Question: So today, I found some mysterious .NET architecture in the application I develop at work. I need help in understanding this architecture. The person who wrote it is long gone and I'm stuck to figure it out. We are creating an object in some code from some random workflow in the web application (unimportant for my question). The object is being instantiated from a class found in a Designer.vb file. I couldn't initially see the file until I clicked the "show all files" in Solution Explorer in Visual Studio. There are 3 files linked together.. a '*.xsd' file, a '*.Designer.vb' file and a '*.xsx' file. The '*.Designer.vb' file looks to be auto-generated. Any guidance on how this architecture works and how I can change the SQL queries, would be appreciated.
Get 'dbo.note.text' from the 'dbo.note' table column and place it in the 'dbo.exportnote.text' column. I just don't understand how it's connecting to the database and getting the data from the 'dbo.note.text' field. I want to make the query more specific (possibly put a where clause on it). But really I just want to understand how it's communicating with the database. Most of the code uses stored procedures. So I'm confused on the architecture. What would be really cool is if you can explain how this code was autogenerated. It appears that the '*.xsd' file is an XML file when I "View in Browser" from the Solution Explorer.
'''
Dim _TestResultsReportDataSet As New TestResultsReportDataSet
'''

'''
<Global.System.CodeDom.Compiler.GeneratedCodeAttribute("System.Data.Design.TypedDataSetGenerator", "2.0.0.0"), _
Global.System.Serializable(), _
Global.System.ComponentModel.DesignerCategoryAttribute("code"), _
Global.System.ComponentModel.ToolboxItem(true), _
Global.System.Xml.Serialization.XmlSchemaProviderAttribute("GetTypedDataSetSchema"), _
Global.System.Xml.Serialization.XmlRootAttribute("TestResultsReportDataSet"), _
Global.System.ComponentModel.Design.HelpKeywordAttribute("vs.data.DataSet")> _
Partial Public Class TestResultsReportDataSet
Inherits Global.System.Data.DataSet
'''
'''
Dim filterString As String = String.Format("TestResultsReportId = {0}", _testResultsReportRow.TestResultsReportId)
Dim _noteRow As TestResultsReportDataSet.NoteRow
For Each _noteRow In _testResultsReportDataSet.Note.Select(filterString)
Dim _exportNote As New Exportnote(DataApplicationContext)
CopyNoteRowToExportNote(_exportNote, _noteRow, exportTestResultReportId)
_exportNote.Save()
Next
'''
'''
Public Sub CopyNoteRowToExportNote(ByVal _exportNote As Exportnote, _
ByVal _NoteRow As TestResultsReportDataSet.NoteRow, _
ByVal exportTestResultReportId As Integer)
With _exportNote
.Exporttestresultreport.SetId(exportTestResultReportId)
.LabAccessioningNumber = _NoteRow.LabAccessioningNumber
.Text = _NoteRow.Text
End With
End Sub
'''
... if you need more info, just ask
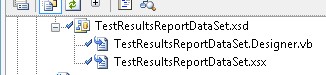
Answer: Strongly Typed DataSet was the answer. Although I still can't figure out how or where the SQL table's are mapped to a Strongly Typed DataSet DataTable created in the DataSet Designer when the DataTable is created manually, thus no TableAdaptor. That is one of my outstanding questions in my queue.